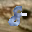
Label: 8